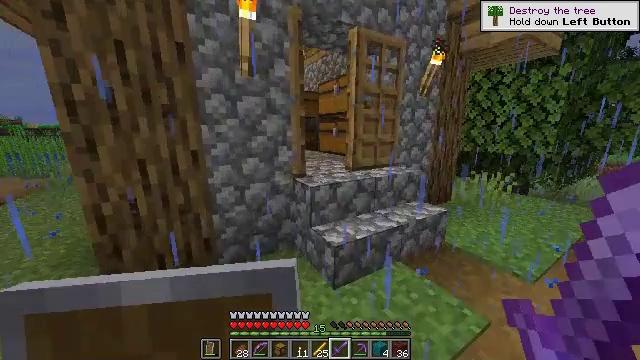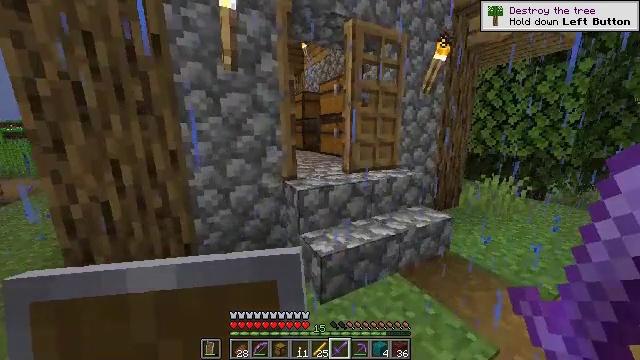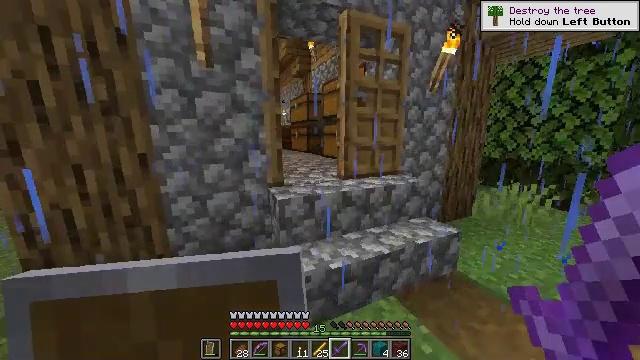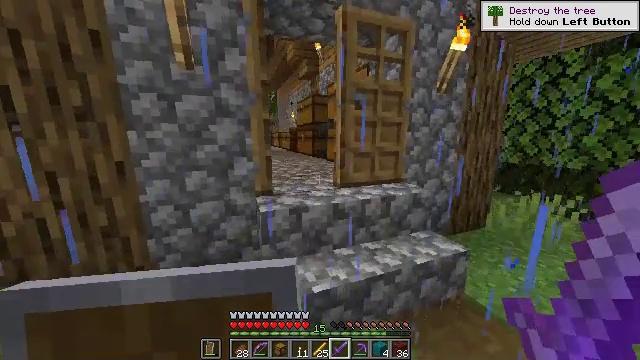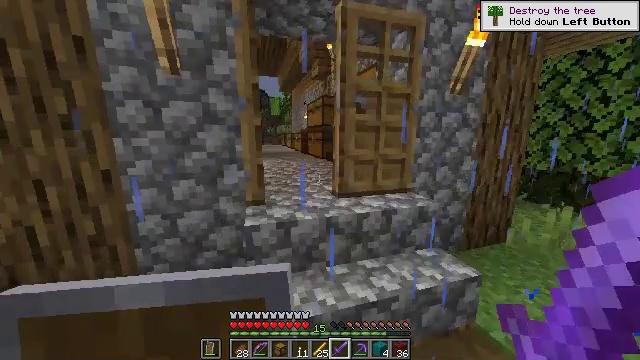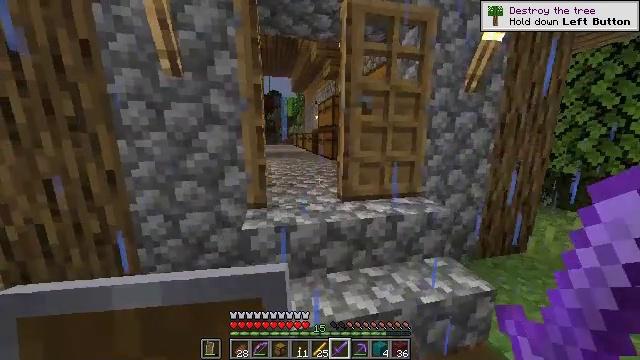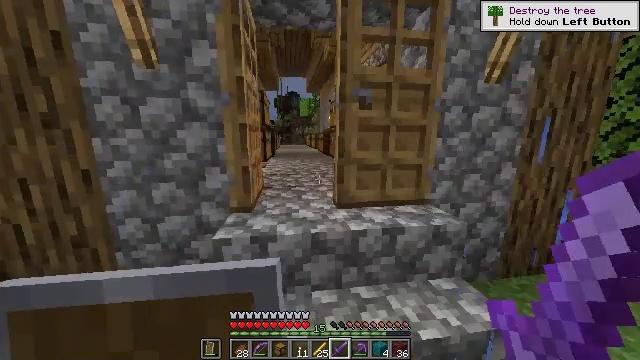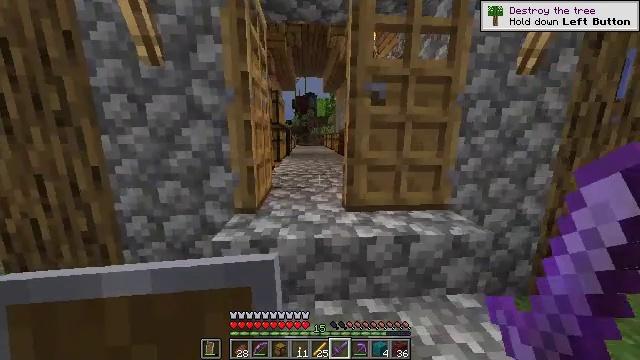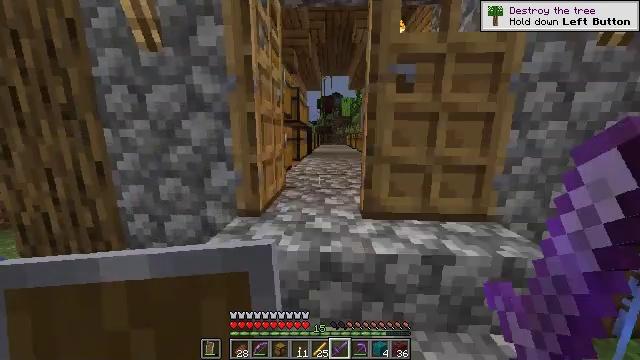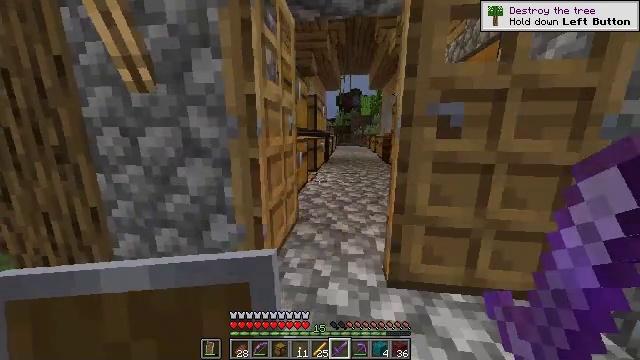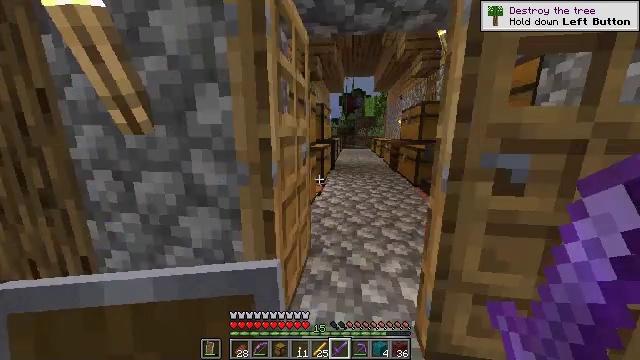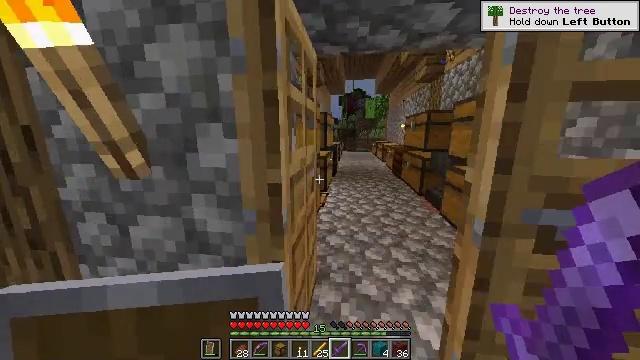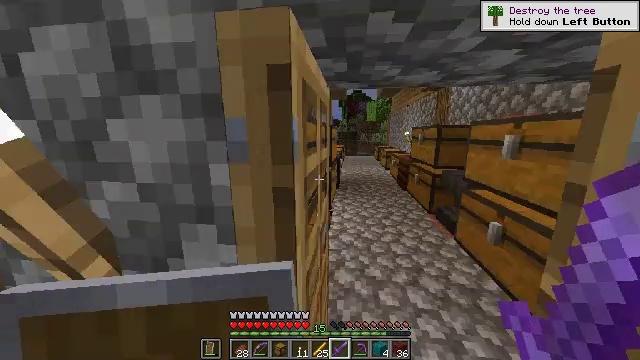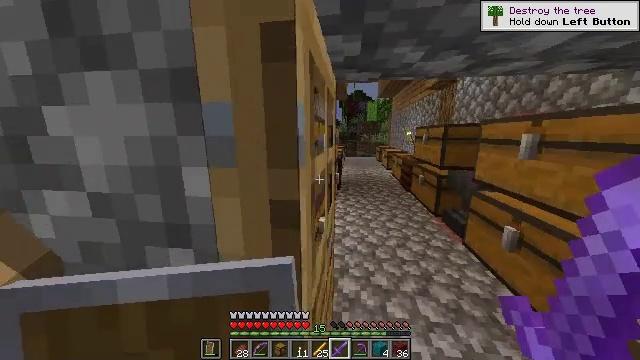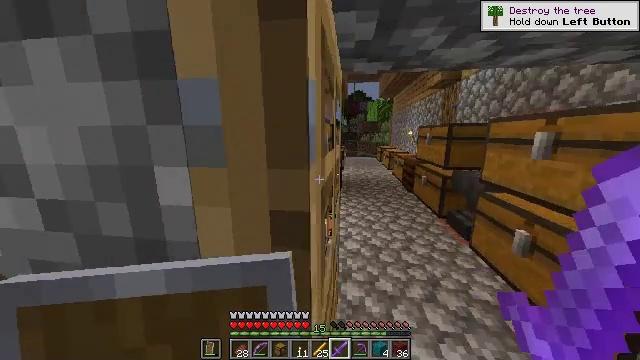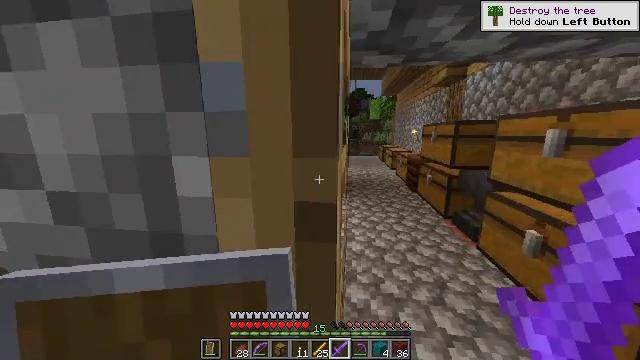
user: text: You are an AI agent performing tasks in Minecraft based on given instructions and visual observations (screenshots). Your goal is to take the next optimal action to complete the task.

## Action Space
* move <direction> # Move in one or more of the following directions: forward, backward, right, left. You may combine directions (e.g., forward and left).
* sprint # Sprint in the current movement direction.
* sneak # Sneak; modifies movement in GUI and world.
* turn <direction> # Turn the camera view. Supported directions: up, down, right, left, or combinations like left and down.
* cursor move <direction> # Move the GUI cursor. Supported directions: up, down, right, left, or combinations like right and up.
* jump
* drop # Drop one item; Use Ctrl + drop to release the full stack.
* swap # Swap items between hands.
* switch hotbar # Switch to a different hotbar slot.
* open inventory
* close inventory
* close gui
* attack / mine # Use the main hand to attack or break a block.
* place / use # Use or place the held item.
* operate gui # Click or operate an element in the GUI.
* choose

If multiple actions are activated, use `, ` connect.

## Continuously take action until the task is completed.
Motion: motion action
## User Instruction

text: Open the crafting grid for blaze powder.
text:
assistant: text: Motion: move forward and move right, turn left
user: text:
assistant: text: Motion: move forward and move right, turn left
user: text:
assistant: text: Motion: move forward and move right, turn left
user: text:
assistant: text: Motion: move forward and move right, turn left
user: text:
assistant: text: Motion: move forward and move right, turn left
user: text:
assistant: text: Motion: move forward, turn left
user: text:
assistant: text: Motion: move forward, turn left
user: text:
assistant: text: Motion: move forward, turn left
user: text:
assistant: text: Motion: move forward and move left, turn left
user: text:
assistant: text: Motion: move forward and move left
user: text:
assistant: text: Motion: move forward
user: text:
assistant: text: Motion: move forward
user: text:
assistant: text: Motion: move forward
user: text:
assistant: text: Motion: move forward
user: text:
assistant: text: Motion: move forward
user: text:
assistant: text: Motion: move forward and move right, turn left
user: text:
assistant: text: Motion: move forward and move right, turn left
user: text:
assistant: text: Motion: move forward and move right, turn left
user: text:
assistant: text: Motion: move forward and move right, turn left
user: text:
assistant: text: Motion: move forward and move right, turn left
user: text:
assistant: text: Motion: move forward and move right, turn left
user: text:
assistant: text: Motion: move forward and move right, turn left
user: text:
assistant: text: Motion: move forward and move right, turn left
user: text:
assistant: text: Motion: move forward and move right, turn left
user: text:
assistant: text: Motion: move forward and move right
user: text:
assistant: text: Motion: move forward and move right
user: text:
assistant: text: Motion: move forward and move right
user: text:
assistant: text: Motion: move forward and move right
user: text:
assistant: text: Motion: move forward and move right
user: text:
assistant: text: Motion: move forward and move right, turn left